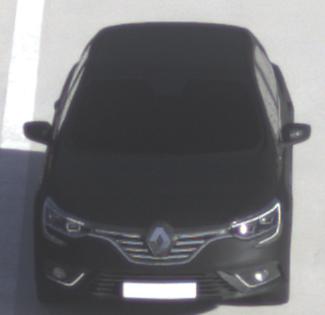
Make: Renault
Model: Mégane ENERGY TCe 100
Detailed model: Mégane (IV)
Model produced from: 2016/03
Model produced until: 2018/08
Doors: 5
Color: black
Road condition: dry road
Daytime: morning or afternoon
Contrast: high contrast